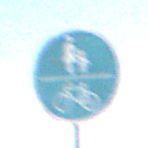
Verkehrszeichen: GemeinsamerGehUndRadweg
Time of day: Midday
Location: Outdoor (Nature)
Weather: PartlyCloudy
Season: NotSpecified
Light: Natural